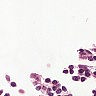
Metastatic tissue present: no